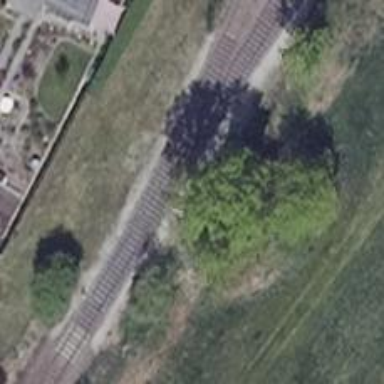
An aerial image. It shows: Railway switch.